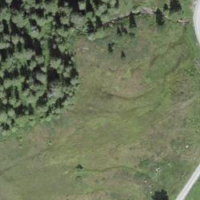
EUNIS habitat code: 43
Species observed at this site:
Erinus alpinus